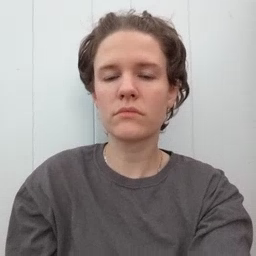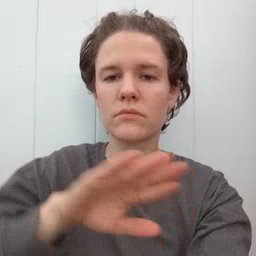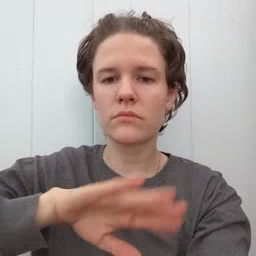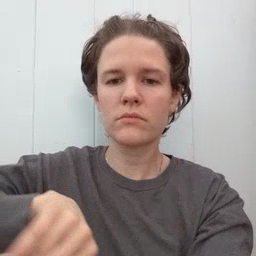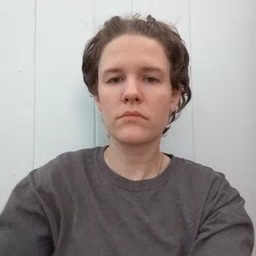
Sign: pool